Question:
I am working with a function that returns a value to a variable. When i console log the variable it shows what your seen in the image. i need to get access to the value so I can display it to the user how can i do this?
this is my code
function save(user)
{
'''
var response= Restangular.all('admin').post(user).then(function (postedUser) {
return postedUser;
});
console.log(response);
return response;
}
'''
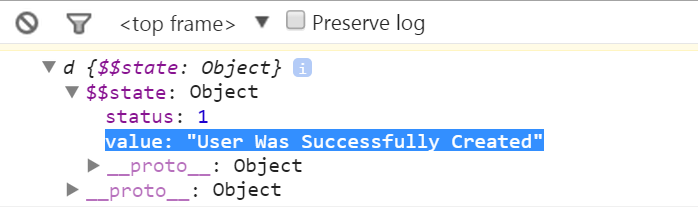
Answer: 'reponse' is a . You can't (or should not be able to) access the value of a promises directly, since the promise might not be resolved yet.
Instead, you have to pass a callback to the promise. When the promise is resolved with a value, it passes that value to all attached callbacks. In your example, the promise will be resolved with value of 'postedUser'.
The function that calls 'save' can access the value like so:
'''
save(...).then(function(value) {
// do something with value here
});
'''
<URL>.
---
Note: You can drop the '.then' inside the function and simplify it to
'''
function save(user) {
return Restangular.all('admin').post(user);
}
'''
since you are passing the identity function to '.then'.